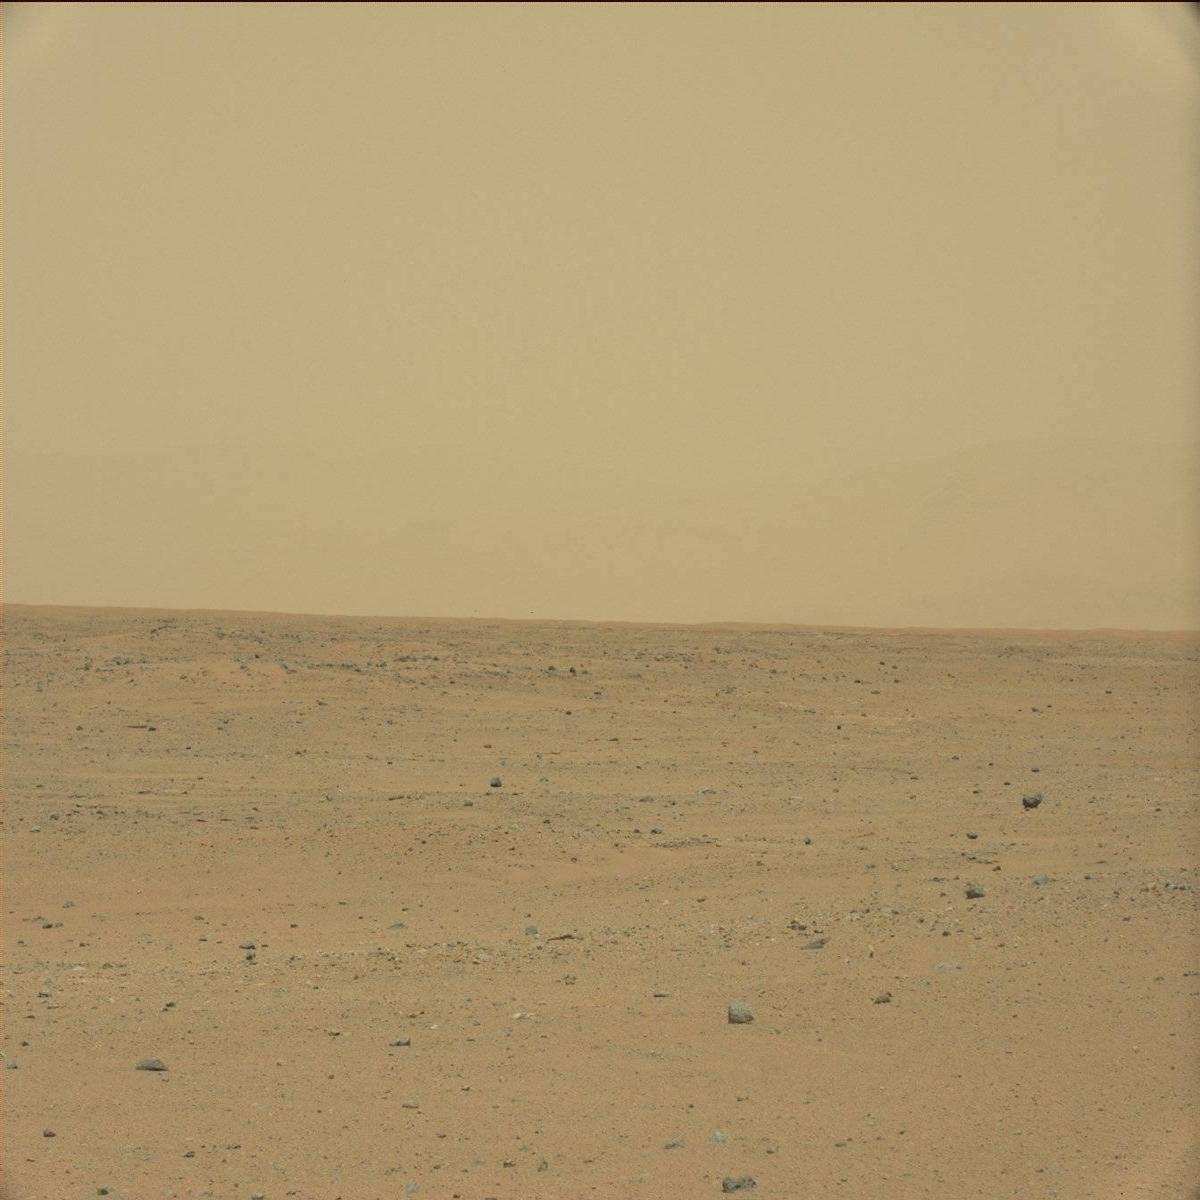
Terrain classes present: Bedrock, Ridge, Rock, Sand / Soil, Sky